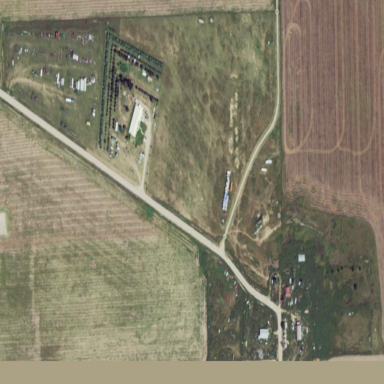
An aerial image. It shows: Farmyard area.